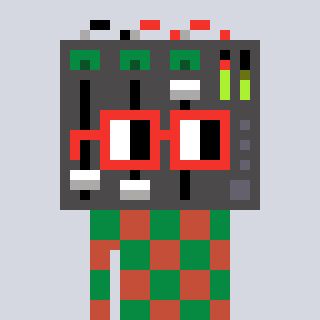
a pixel art character with square red glasses, a mixer-shaped head and a rust-colored body on a cool background